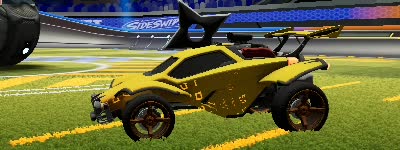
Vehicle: octane